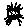
Label: cat